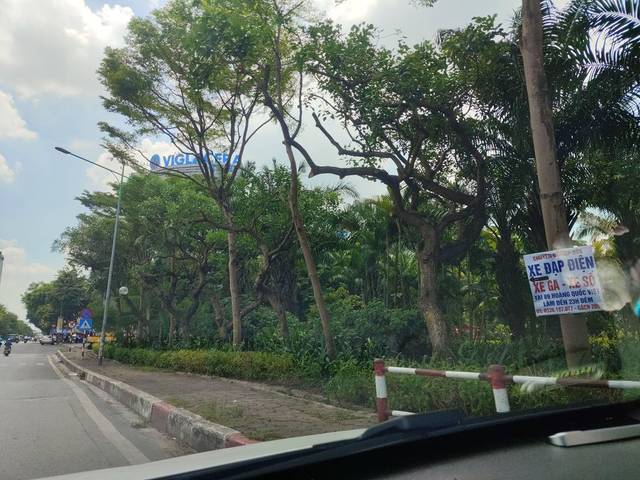
Region: Vietnam
Coordinates: 21.046, 105.805